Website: home-depot
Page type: address-validator
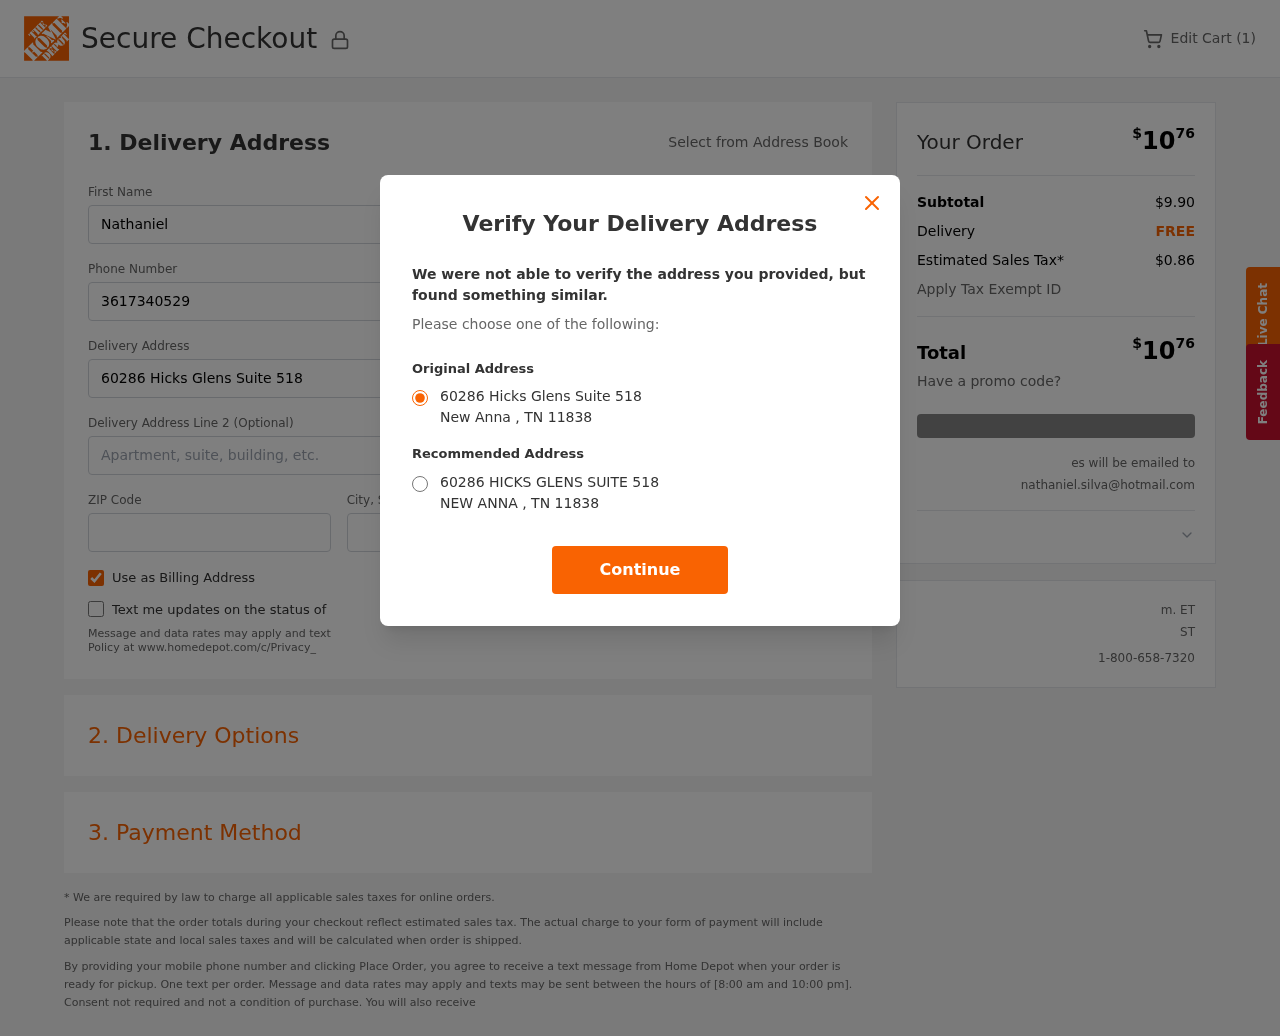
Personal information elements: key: PII_CITY
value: New Anna
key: PII_EMAIL
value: nathaniel.silva@hotmail.com
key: PII_POSTCODE
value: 11838
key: PII_STATE_ABBR
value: TN
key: PII_STREET
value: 60286 Hicks Glens Suite 518
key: PII_FIRSTNAME
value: Nathaniel
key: PII_LASTNAME
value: Silva
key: PII_PHONE
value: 3617340529
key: PII_CITY_STATE
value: New Anna, TN
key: PII_STREET_ALT
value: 60286 HICKS GLENS SUITE 518
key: PII_CITY_ALT
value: NEW ANNA
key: PII_POSTCODE_FULL
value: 11838
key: PII_POSTCODE_NUMERIC
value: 11838
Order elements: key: ORDER_NUM_ITEMS
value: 1
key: ORDER_TOTAL
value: $1076
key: ORDER_SUBTOTAL
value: $9.90
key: ORDER_SHIPPING_COST
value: FREE
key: ORDER_TAX
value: $0.86